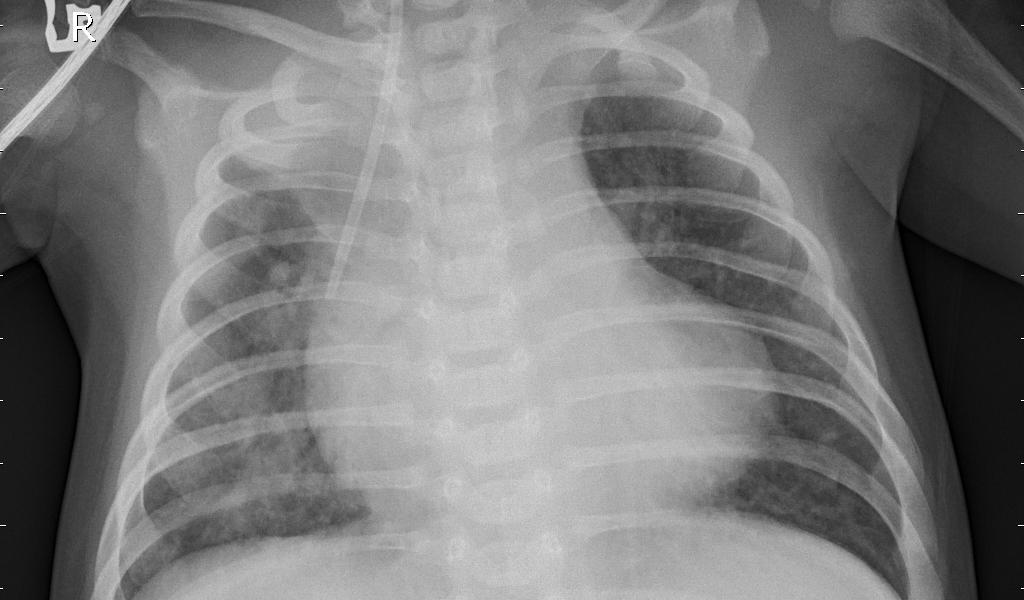
Diagnosis: PNEUMONIA